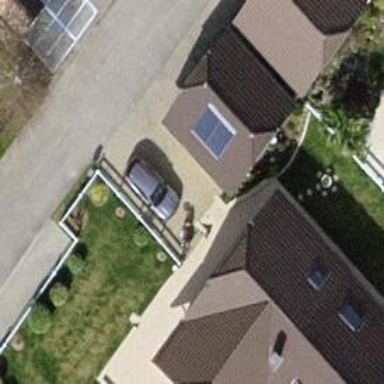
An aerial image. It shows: Garage.